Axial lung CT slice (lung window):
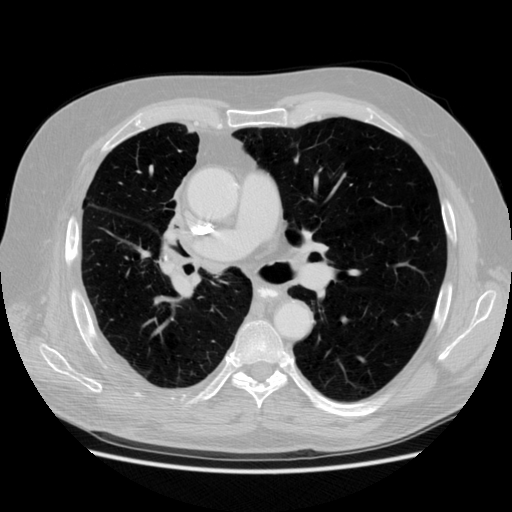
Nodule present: no